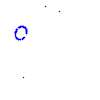
Particle: proton